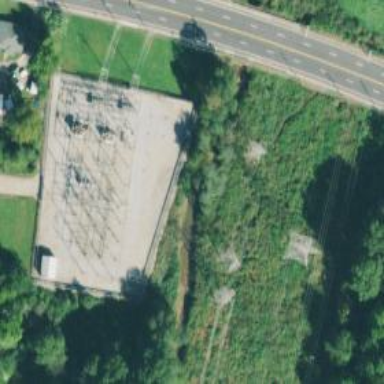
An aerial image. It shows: There is distribution substation enclosed by fence.